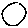
Label: circle